Question: What I want to do here is to be able to assign the values from sql query into arrays.
And then compute for the total.
'''
<?php
include('conn.php');
$qreports=query_database("SELECT S_PRICE, PID, QTY_PUR, ITEM_ID, CUSID, CNUM, Cust_Name, TDATE FROM prod_table, customer_credit, sales_trans_items WHERE prod_table.PID=sales_trans_items.ITEM_ID AND sales_trans_items.CNUM=customer_credit.CUSID AND sales_trans_items.TDATE='2011-02-06 09:14:09'","onstor",$link);
$grandtotal=0;
$customer="";
while($qrep=mysql_fetch_assoc($qreports)){
$pid=$qrep['PID'];
foreach ($pid as $k => $v) {
$sids=$v;
$qtypur=$qrep['QTY_PUR'][$k];
$sprice=$qrep['S_PRICE'][$k];
$customer=$qrep['Cust_Name'][$k];
$tdate=$qrep['TDATE'][$k];
$stot=$qtypur * $sprice;
$grandtotal =$grandtotal + $stot;
}
}
echo "Customer: ". $customer."<br/>";
echo "Profit: ". $grandtotal;
'''
?>
I tried the query on phpmyadmin before I place it in the code, and it output this:

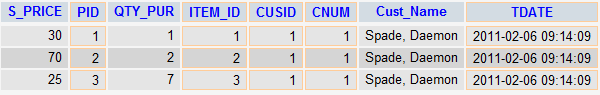
Answer: I think you misunderstood how <URL> with structure 'columnname => value'.
That also means that '$qrep['PID']' cannot be an array and your 'foreach' loop won't work. In every loop, '$qrep['PID']' contains one of the values you see in the 'PID' column in your screen shot.
I suggest you add 'print_r($qreq);' in your 'while' loop so you get more familiar with the structure of the array.
As each '$qrep' is an array itself, creating a result array is just adding each of these to a new array:
'''
$result = array();
while(($qrep=mysql_fetch_assoc($qreports))) {
$result[] = $qrep;
}
'''
Now you are performing some more computation where I am not sure what you want to get in the end but it seems you are multiplying each 'QTY_P' with 'S_PRICE':
'''
$total = 0;
foreach($result as $report) {
$total += $report['QTY_P'] * $report['S_PRICE'];
}
'''
Assuming you want to get the overall sum and the sum for each customer:
'''
$total = 0;
$total_per_customer = array();
foreach($result as $report) {
$customer = $report['Cust_Name'];
if(!array_key_exists($customer, $total_per_customer)) {
$total_per_customer[$customer] = 0;
}
$price = $report['QTY_P'] * $report['S_PRICE'];
$total_per_customer[$customer] += $price;
$total += $price;
}
'''
In the end, '$total_per_customer' is an array with customer names as keys and the sum of the prices as values. '$total' will contain the sum of all prices.